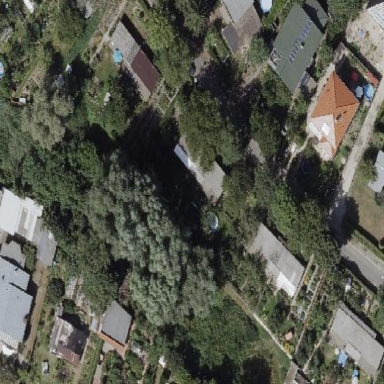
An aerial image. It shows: Allotments area.